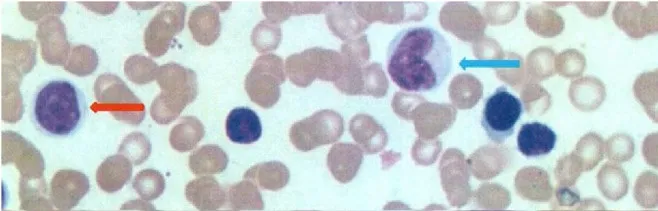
Bone marrow cytology (Rayleigh staining, x1,000) revealed a granulosis disorder. Red arrow, promyelocytes; blue arrow, promyelocytes.
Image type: pathology (giemsa)